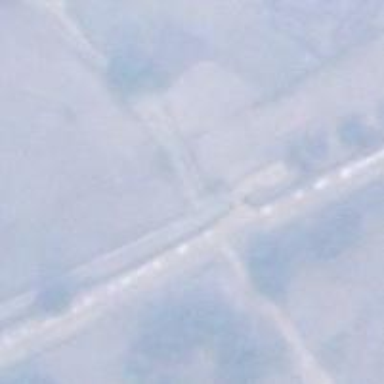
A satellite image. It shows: Unclassified road on bridge.